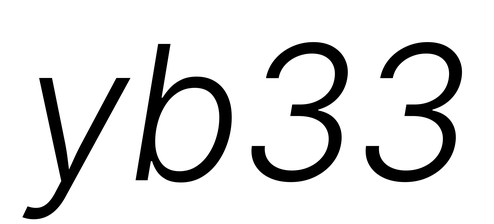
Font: Inter-Italic_Light_Italic